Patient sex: M
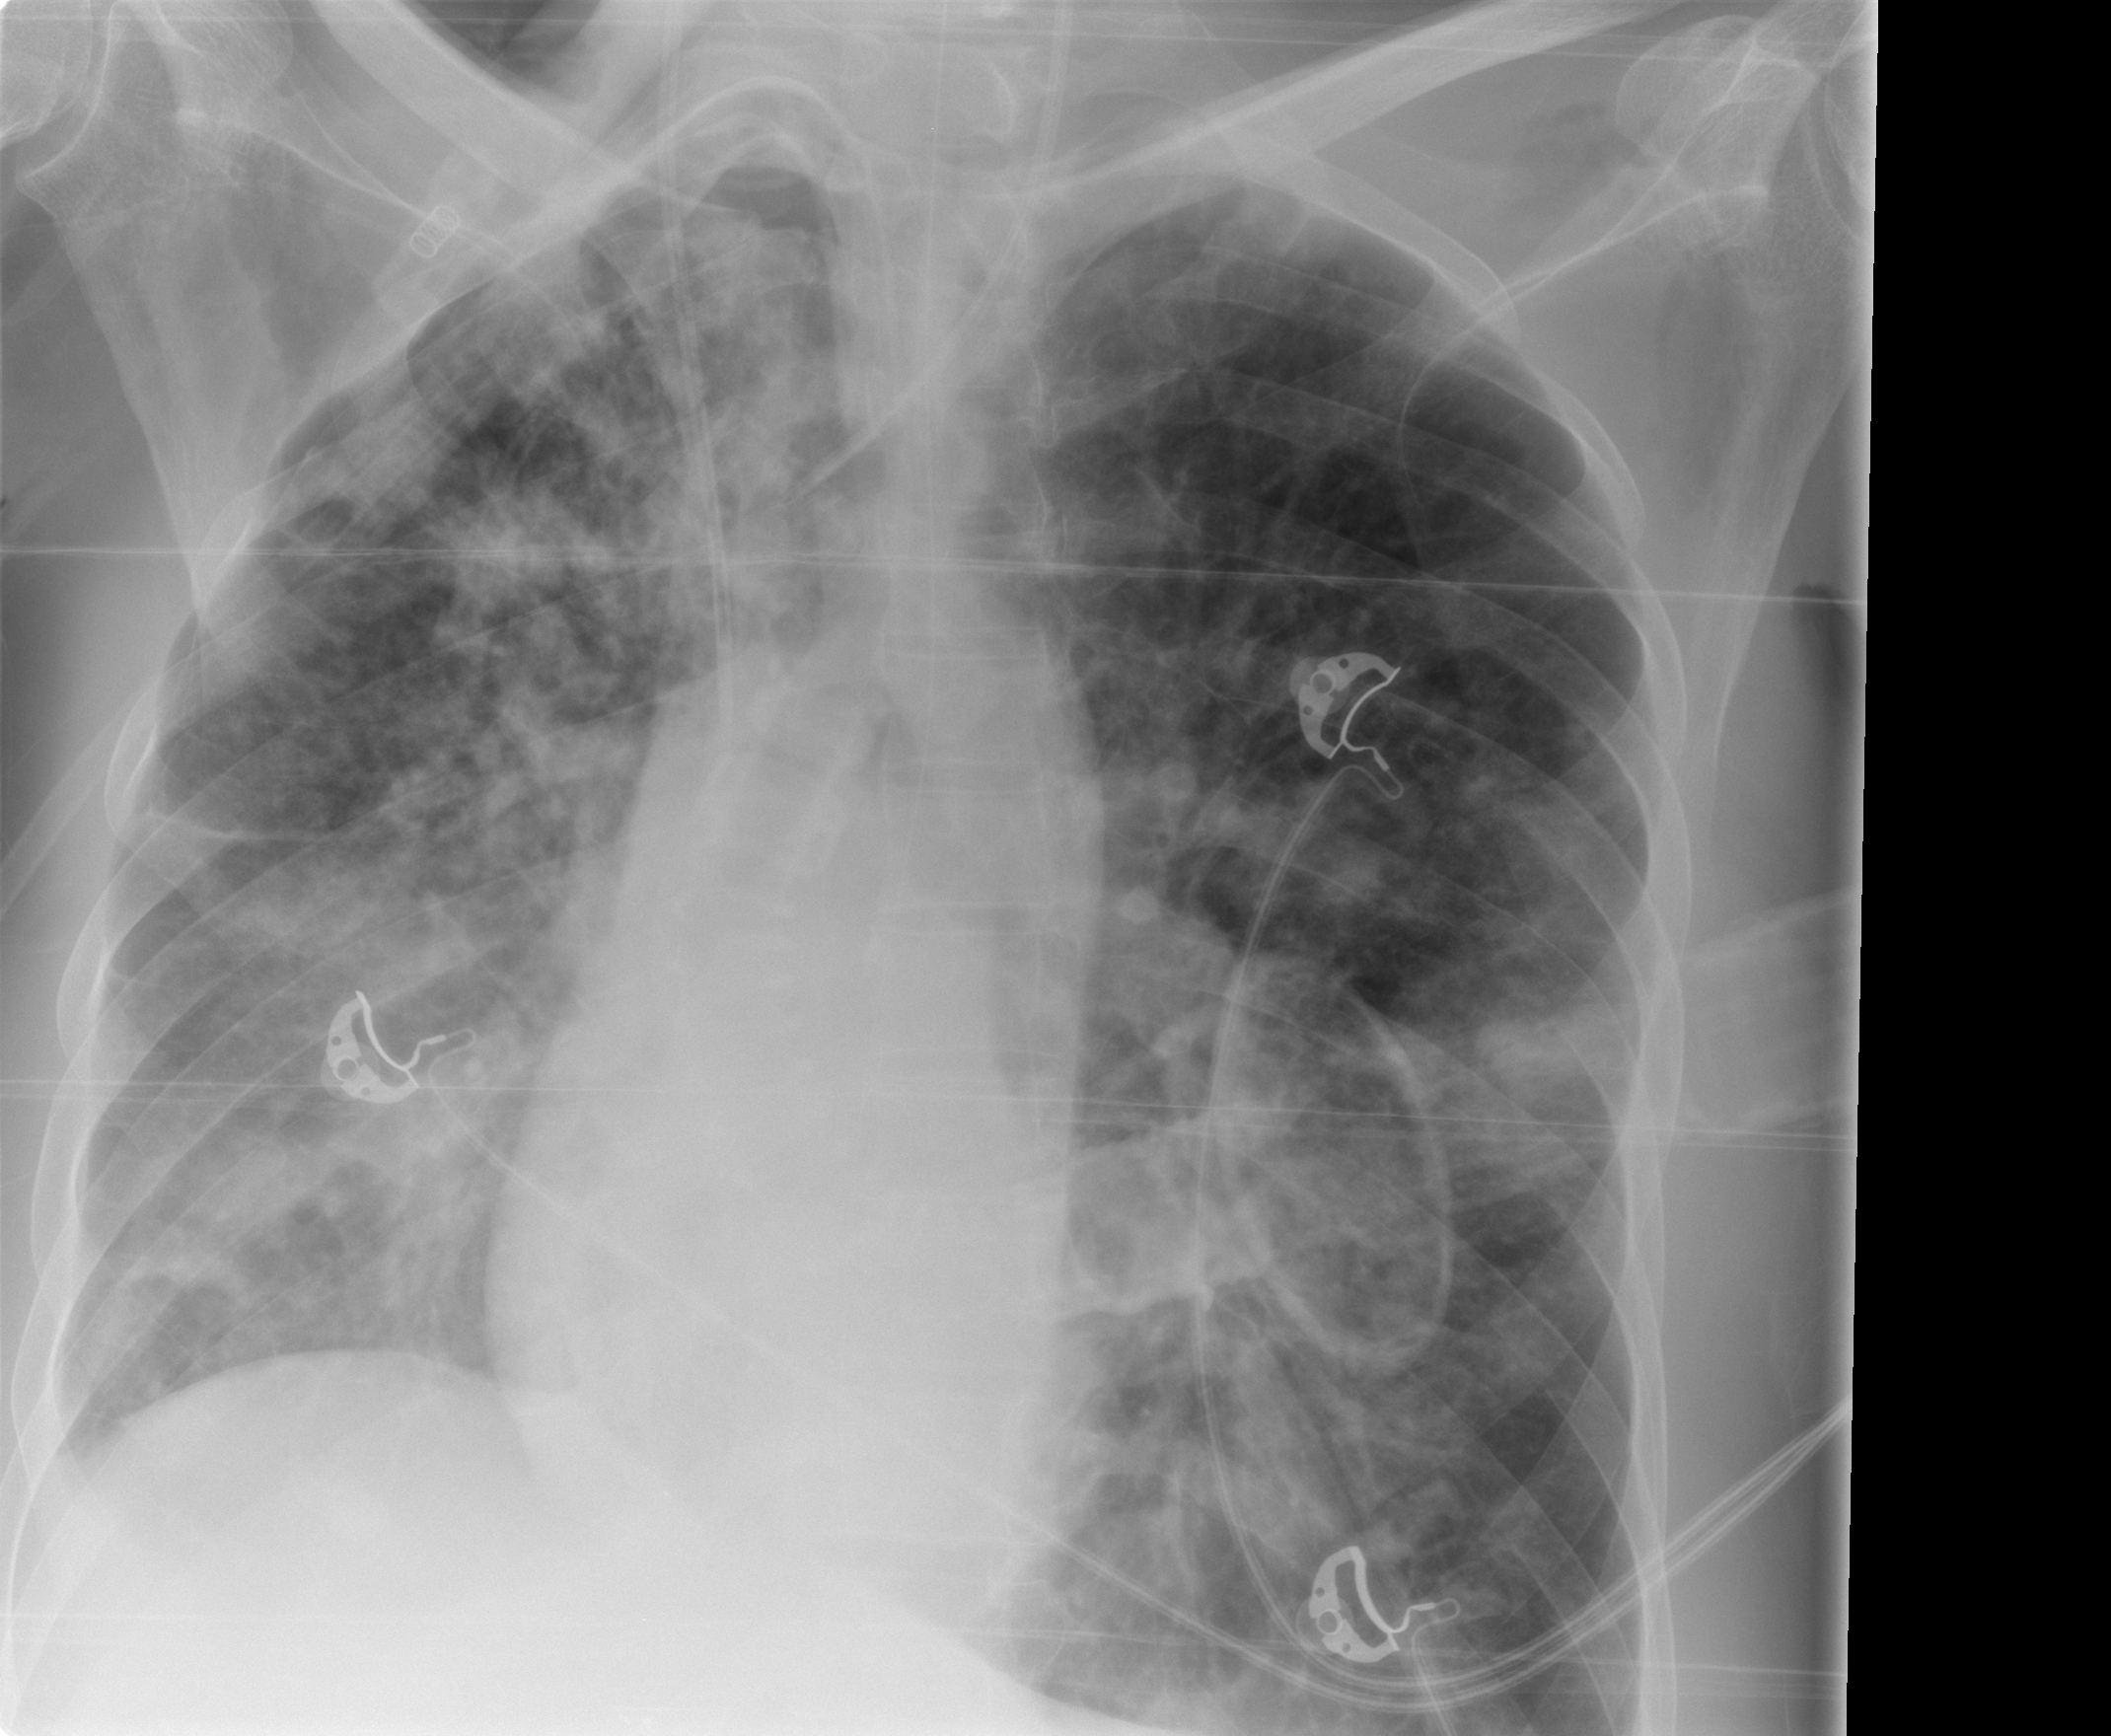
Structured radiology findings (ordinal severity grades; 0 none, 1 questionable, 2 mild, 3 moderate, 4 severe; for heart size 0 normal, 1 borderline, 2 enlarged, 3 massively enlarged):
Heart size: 0
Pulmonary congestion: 0
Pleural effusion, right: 0
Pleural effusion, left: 0
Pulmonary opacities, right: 3
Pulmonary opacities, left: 2
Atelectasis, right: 2
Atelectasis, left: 2